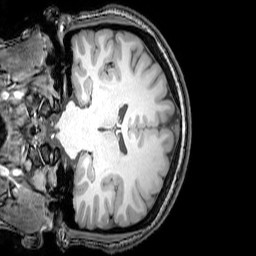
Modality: T1w
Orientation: coronal
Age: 21
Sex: female
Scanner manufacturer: philips
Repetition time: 0.008352 s
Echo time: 0.00387 s